Question: I am creating a Class Diagram for a simple booking system for the theater. I would like to know if the diagram makes any sense and if anything needs to be changed (arrow directions) in order for it to be correct?
Thanks.

Image URL: <URL>
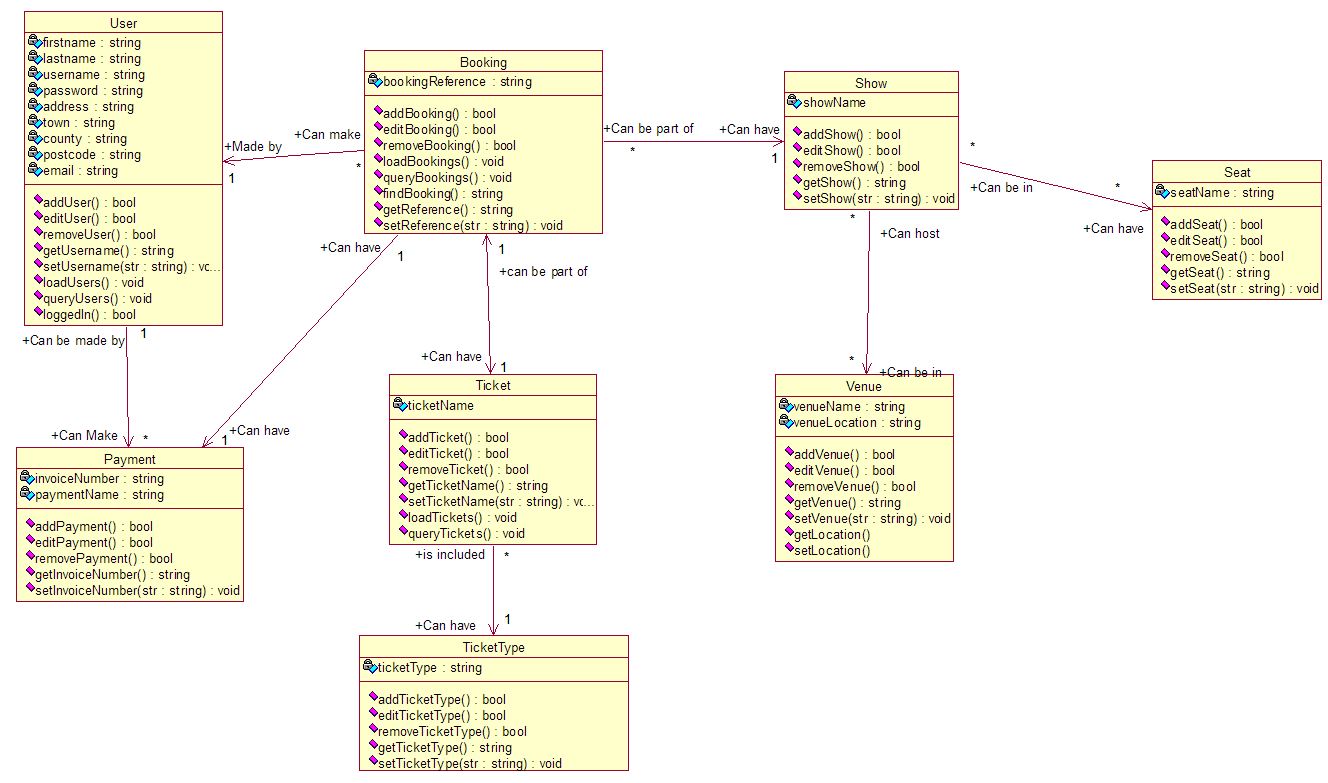
Answer: Here are some recommendations that you're free to incorporate or ignore as you see fit:
- - - - - - -
I think your model needs a lot of work.